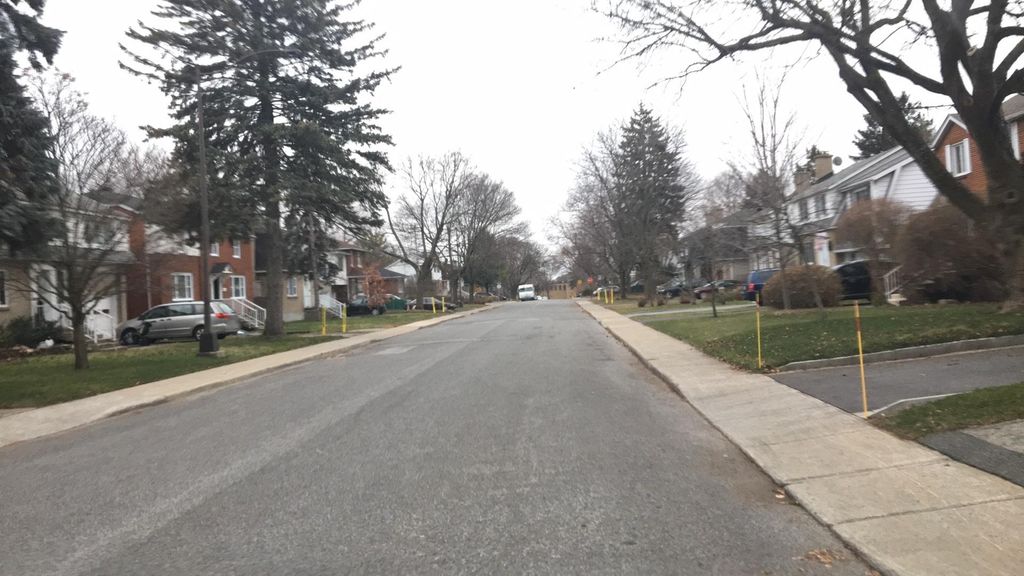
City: montreal